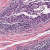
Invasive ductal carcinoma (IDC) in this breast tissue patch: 0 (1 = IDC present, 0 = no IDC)